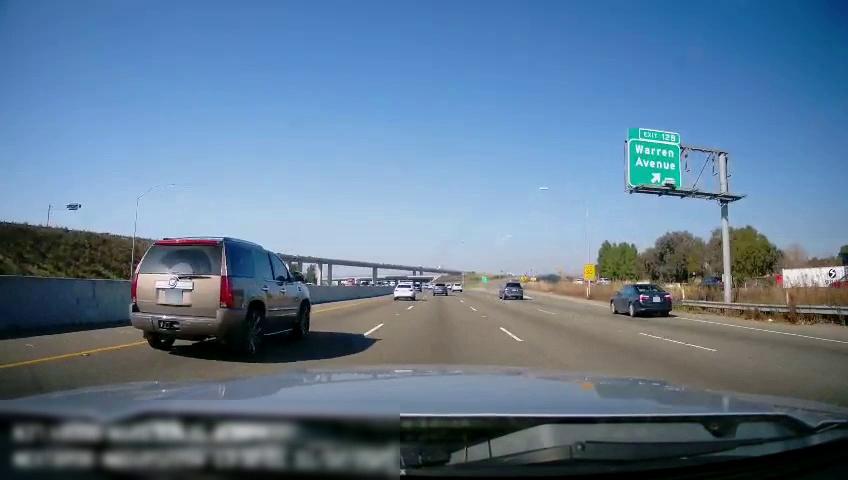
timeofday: Day
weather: Sunny
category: Drivable Space
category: Vehicles | Truck
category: Vehicles | Car
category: Vehicles | Car
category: Vehicles | Car
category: Vehicles | Car
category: Vehicles | SUV
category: Vehicles | Car
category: Vehicles | SUV
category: Vehicles | SUV
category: Vehicles | SUV
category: Vehicles | Car
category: Vehicles | SUV
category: Lanes | Alternate Lane
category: Lanes | Alternate Lane
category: Lanes | Current Lane
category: Lanes | Current Lane
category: Lanes | Alternate Lane
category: Lanes | Alternate Lane
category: Traffic | Signs
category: Traffic | Signs